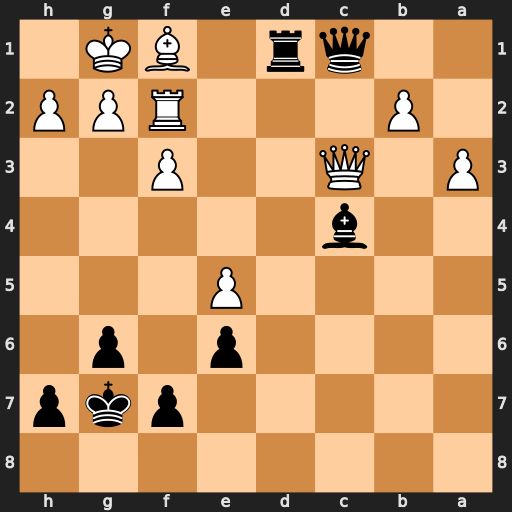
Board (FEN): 8/5pkp/4p1p1/4P3/2b5/P1Q2P2/1P3RPP/2qr1BK1
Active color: b
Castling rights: -
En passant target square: -
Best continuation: Rxf1+ Rxf1 Qxf1#